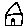
Label: house